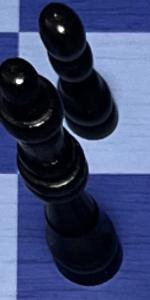
Label: Queen_Black